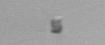
Label: Chaetoceros_tenuissimus